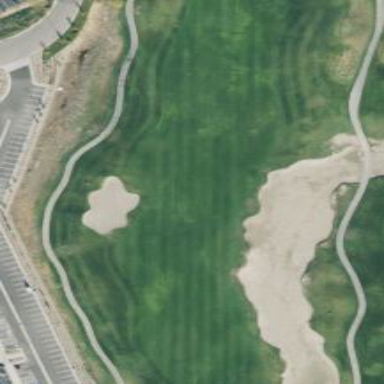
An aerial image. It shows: Golf fairway surrounded by grass.